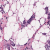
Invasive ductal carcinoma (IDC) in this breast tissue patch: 1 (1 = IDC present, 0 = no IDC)